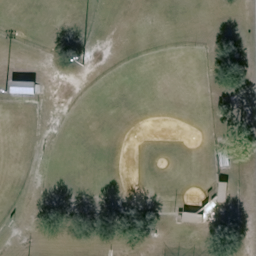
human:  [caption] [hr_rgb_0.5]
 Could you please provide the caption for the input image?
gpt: It's an ordinary baseball diamond.

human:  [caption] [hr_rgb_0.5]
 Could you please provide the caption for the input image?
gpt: It's just a baseball diamond.

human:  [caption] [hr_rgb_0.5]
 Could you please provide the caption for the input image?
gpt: This is an ordinary baseball diamond.

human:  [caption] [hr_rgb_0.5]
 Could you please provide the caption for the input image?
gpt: This is an ordinary baseball diamond.

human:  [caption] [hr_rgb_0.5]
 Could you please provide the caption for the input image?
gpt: This is an ordinary baseball diamond.